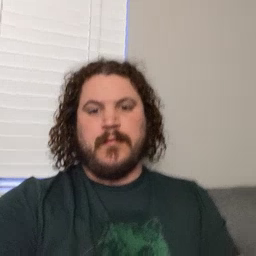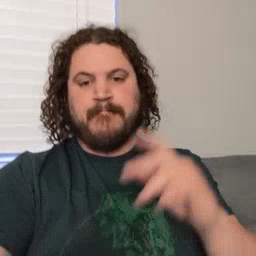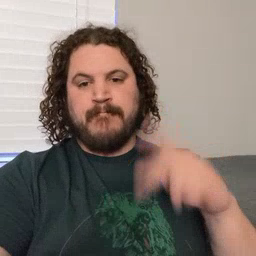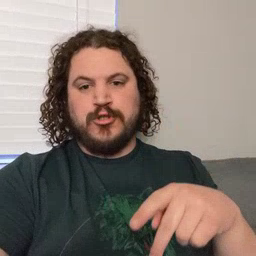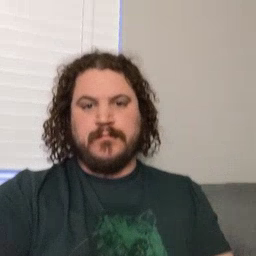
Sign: person